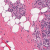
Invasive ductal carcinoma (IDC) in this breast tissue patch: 0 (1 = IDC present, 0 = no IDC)